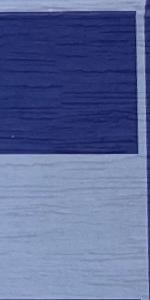
Label: Empty